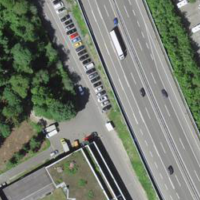
EUNIS habitat code: 57
Species observed at this site:
Milvus milvus